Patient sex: F
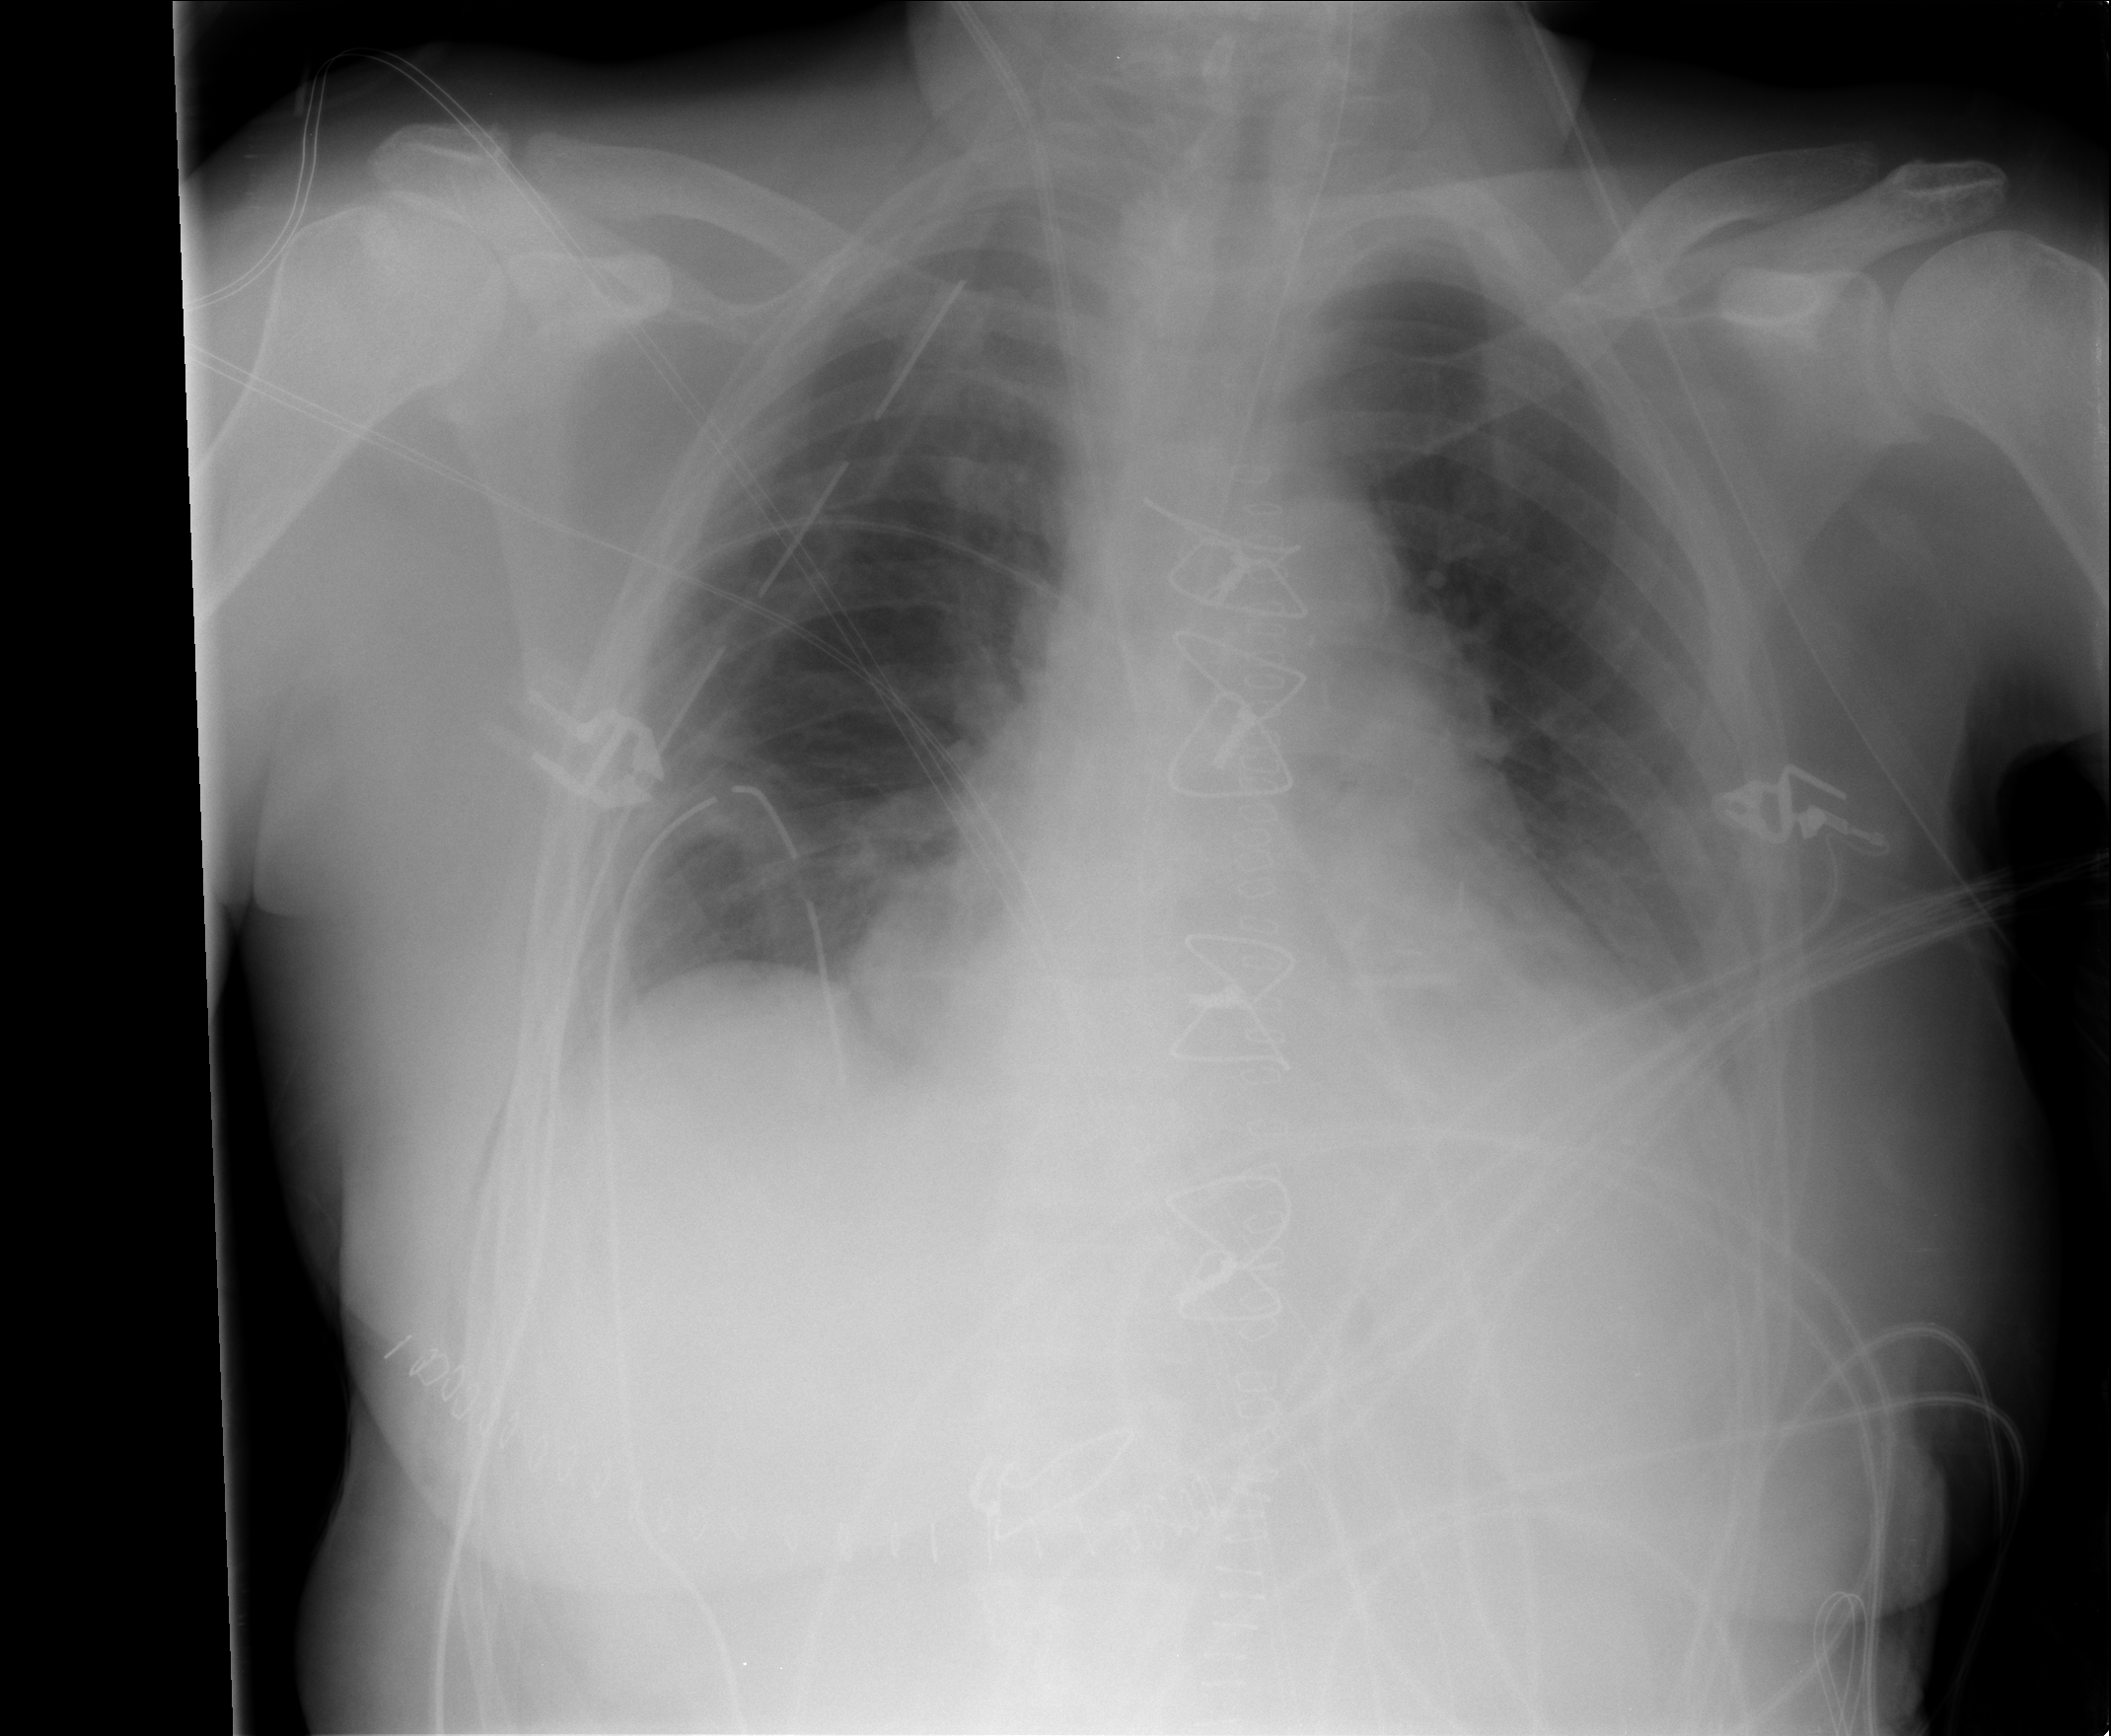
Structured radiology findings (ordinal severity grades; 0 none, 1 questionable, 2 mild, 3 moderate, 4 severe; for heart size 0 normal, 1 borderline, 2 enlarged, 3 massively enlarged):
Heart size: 2
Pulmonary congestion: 0
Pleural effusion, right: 1
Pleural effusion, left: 1
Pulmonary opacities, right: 0
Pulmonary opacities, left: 0
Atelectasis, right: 2
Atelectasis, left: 1